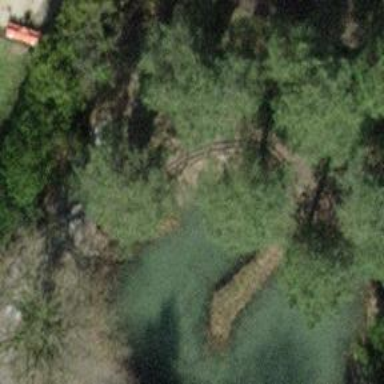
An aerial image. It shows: Pond surrounded by natural water.